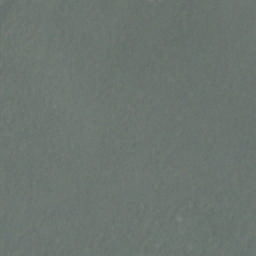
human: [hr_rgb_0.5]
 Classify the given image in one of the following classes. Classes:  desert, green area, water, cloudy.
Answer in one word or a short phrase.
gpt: cloudy